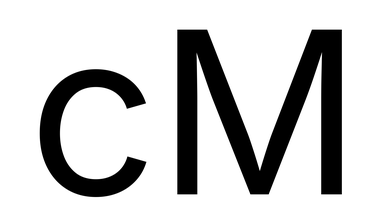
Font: Inter_Regular